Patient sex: M
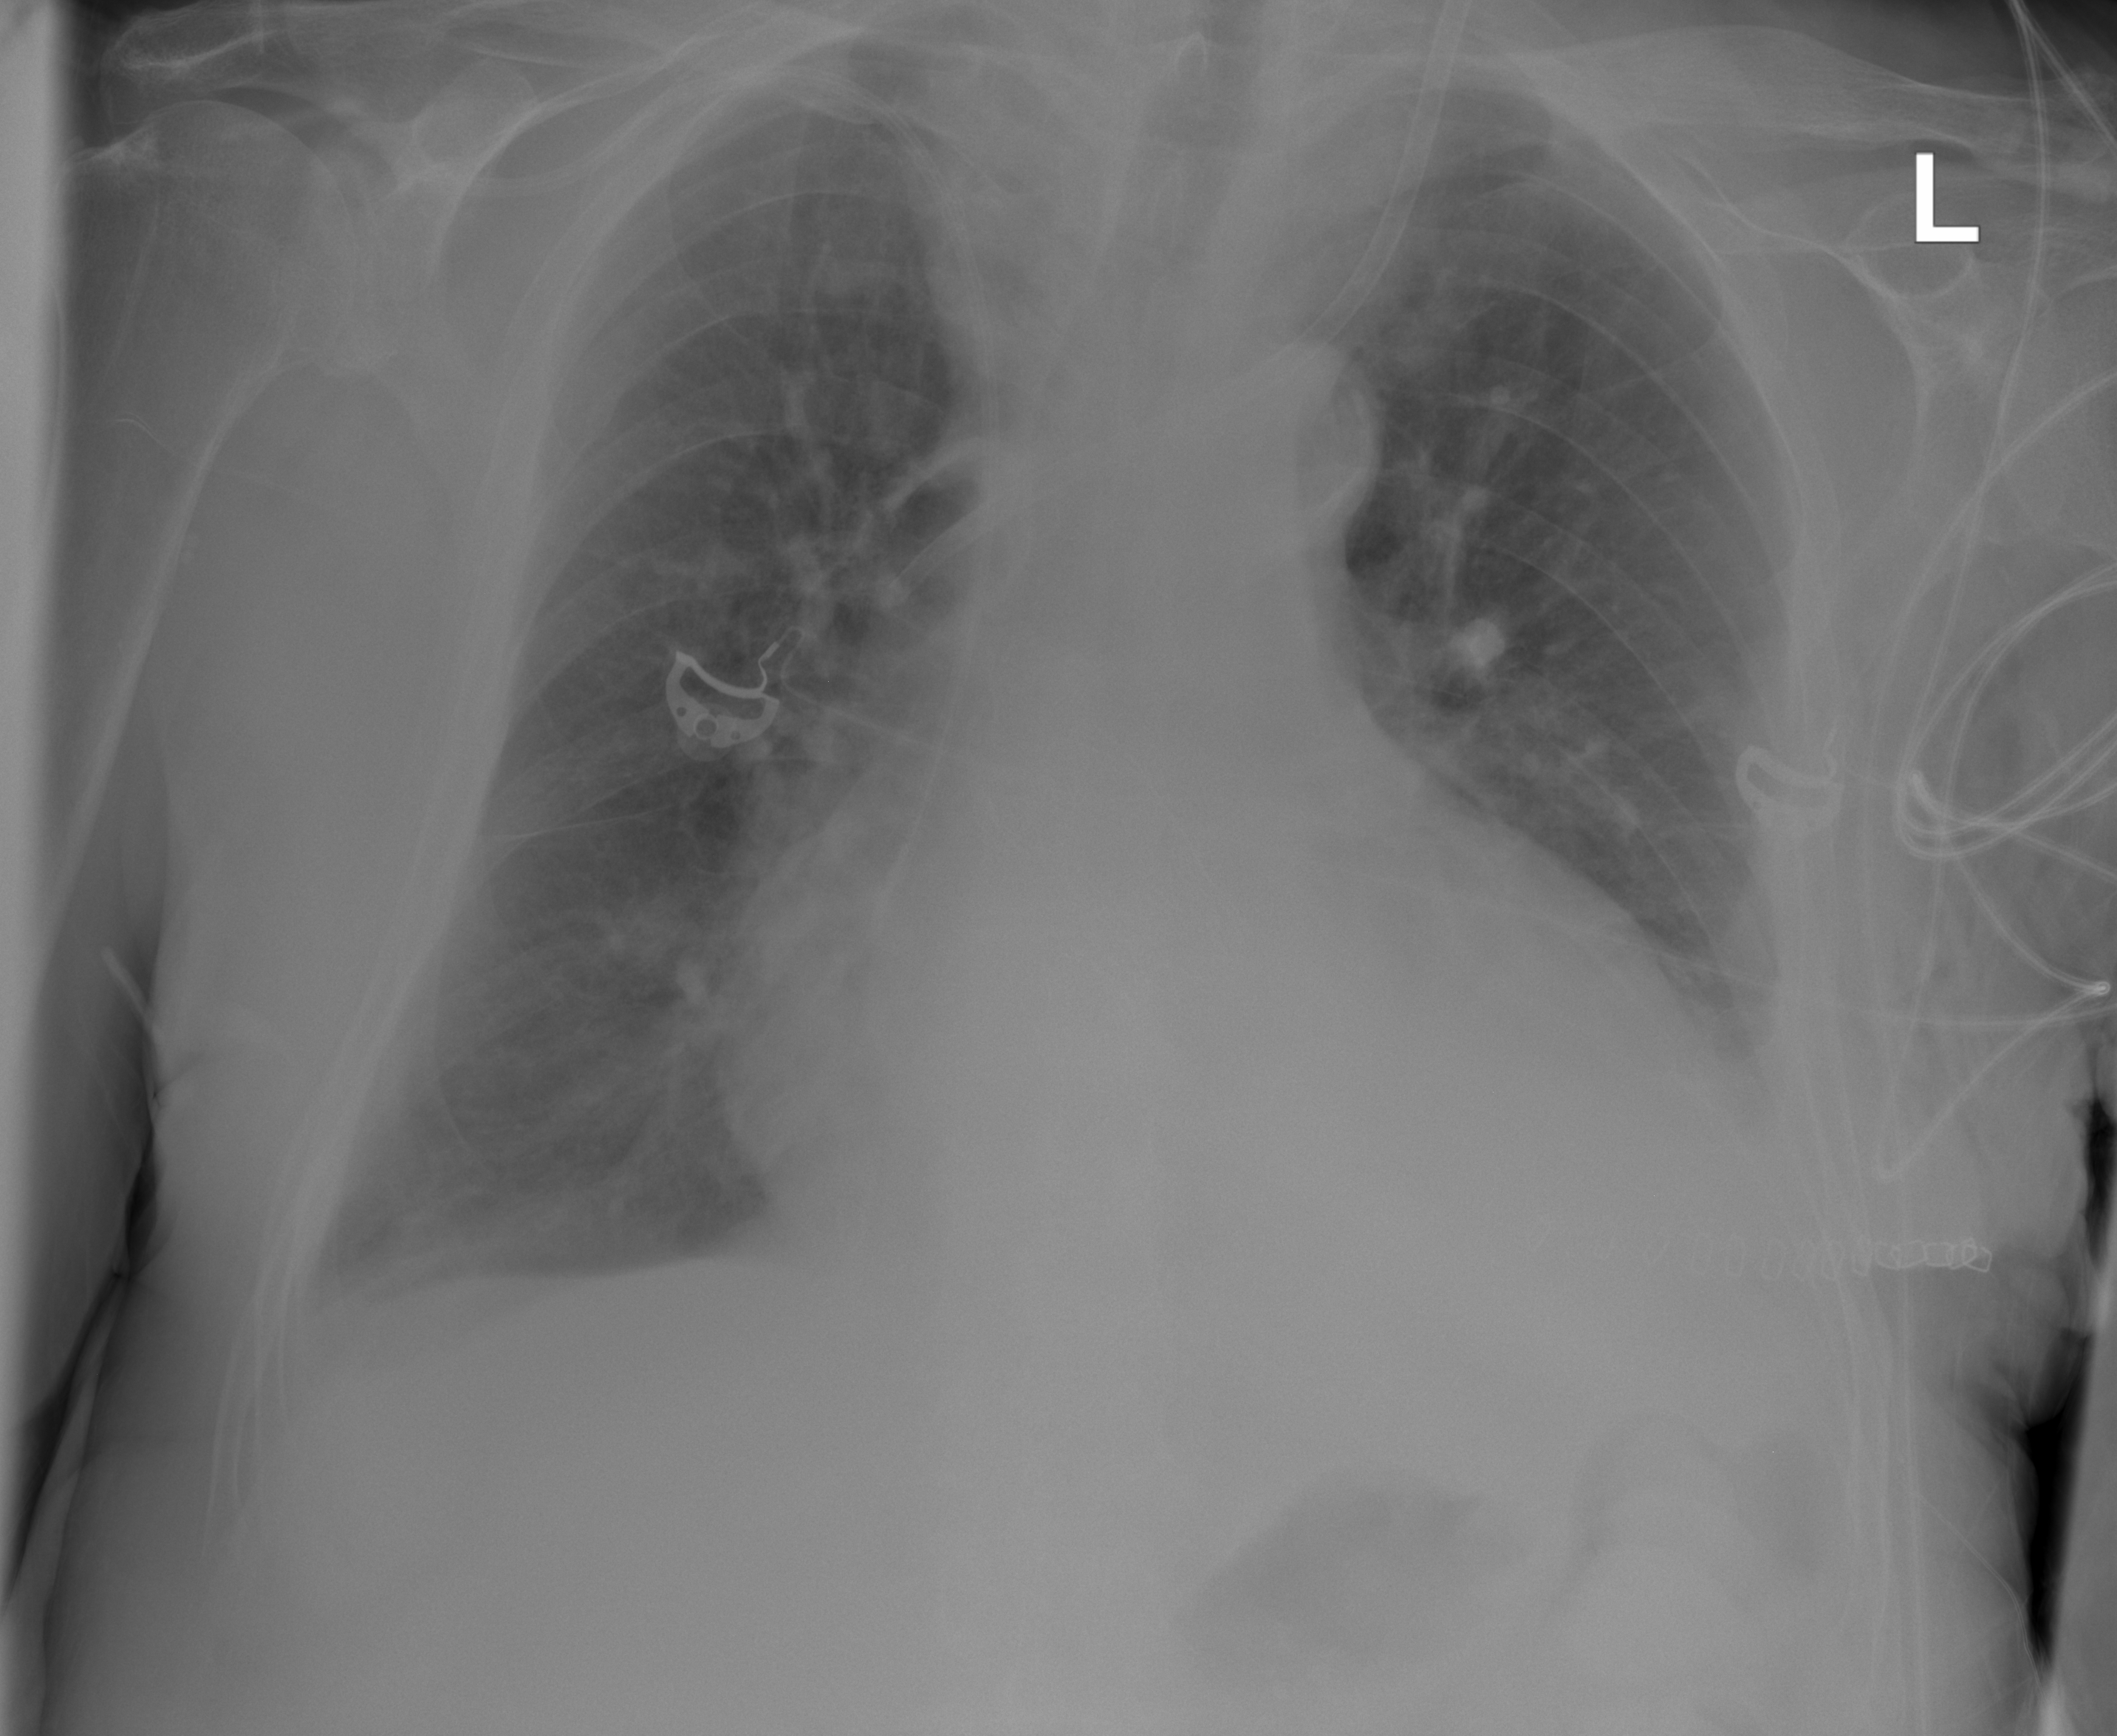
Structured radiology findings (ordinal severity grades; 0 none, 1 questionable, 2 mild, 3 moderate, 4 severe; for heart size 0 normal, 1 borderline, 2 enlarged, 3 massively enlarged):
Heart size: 2
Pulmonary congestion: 3
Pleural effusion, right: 2
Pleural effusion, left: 3
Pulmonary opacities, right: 2
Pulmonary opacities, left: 2
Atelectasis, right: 2
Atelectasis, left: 2